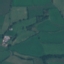
Label: Pasture